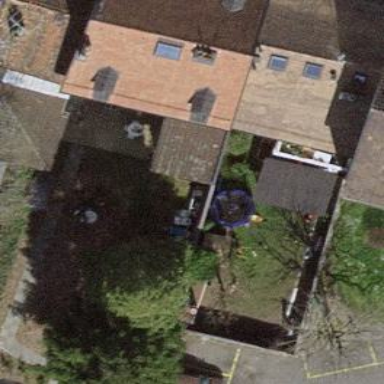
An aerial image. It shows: Garden enclosed by fence.